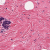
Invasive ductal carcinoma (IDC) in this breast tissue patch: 0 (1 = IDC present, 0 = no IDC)